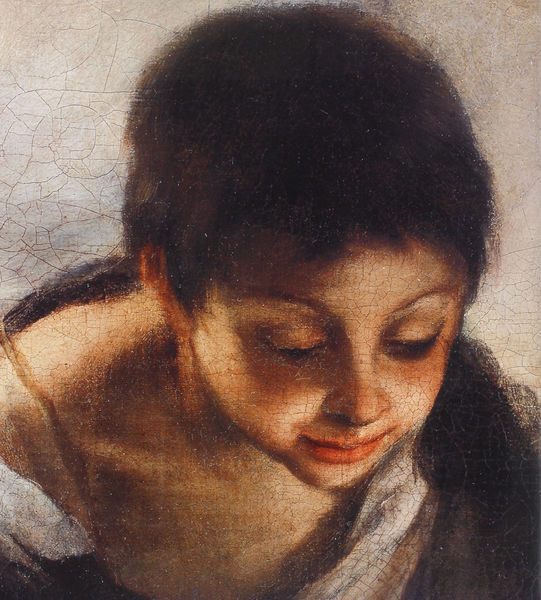
Titel: Buben beim Würfelspiel
Künstler: Bartolomé Esteban Murillo
Institution: München, Alte Pinakothek
Schlagwörter: gemälde, kopf, schatten, weiß, mädchen, ausschnitt, frau, licht, mund, nase, ohr, schwarz, stirn, hemd, jacke, augen, gesicht, hals, portrait, porträt, öl, haare, kind, kinn, lippen, schulter, wangen, risse, detail, glanz, junge, lider, wimpern, foto, knabe, murillo, kurzes haar, #gesicht, murilo